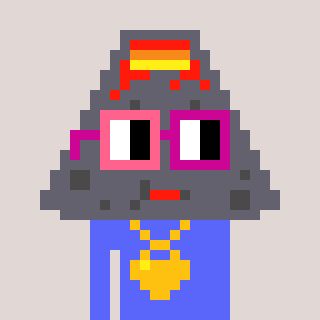
a pixel art character with square pink and red glasses, a volcano-shaped head and a purple-colored body on a warm background